Field crop: maize
Growth stage: 1
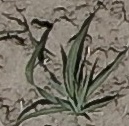
Species: sorghum